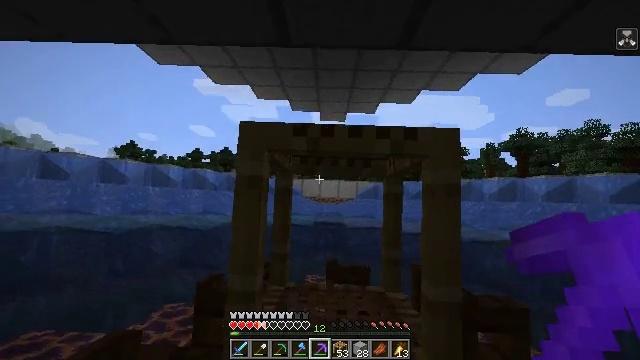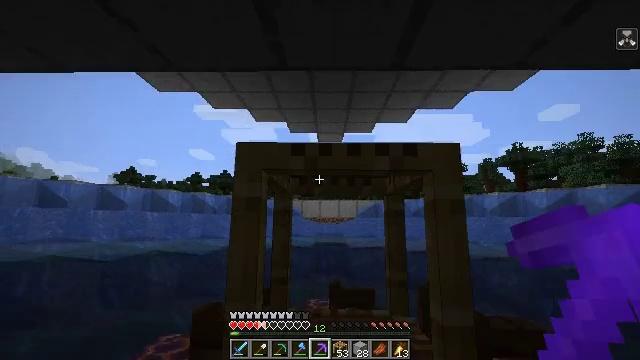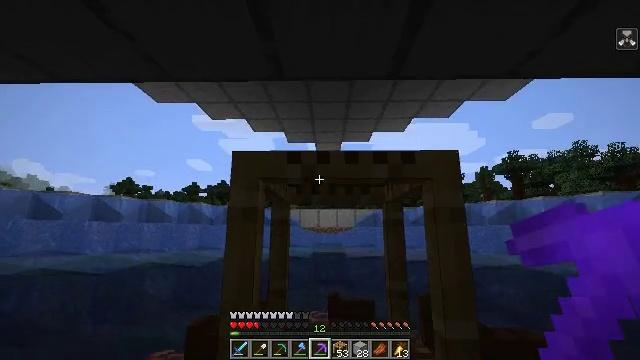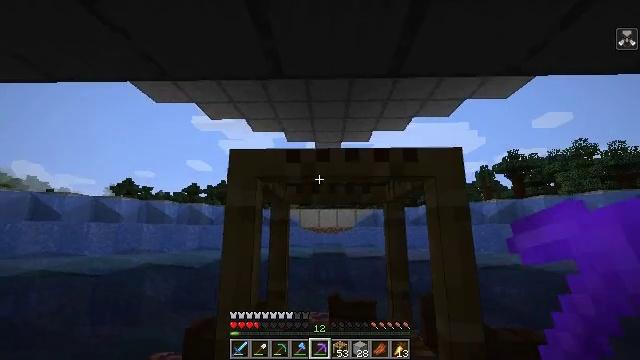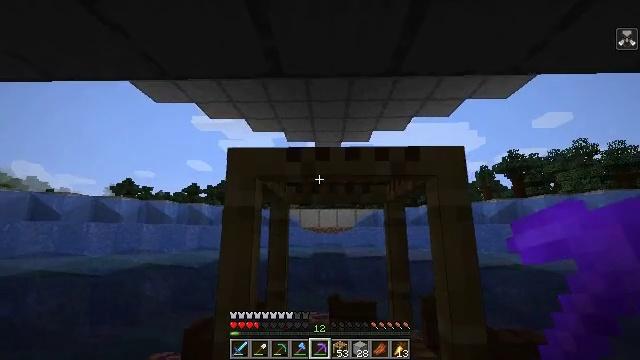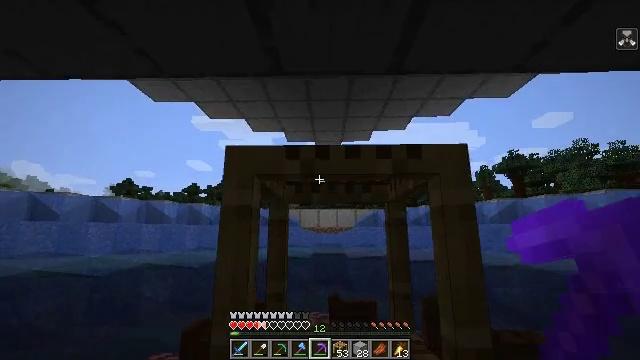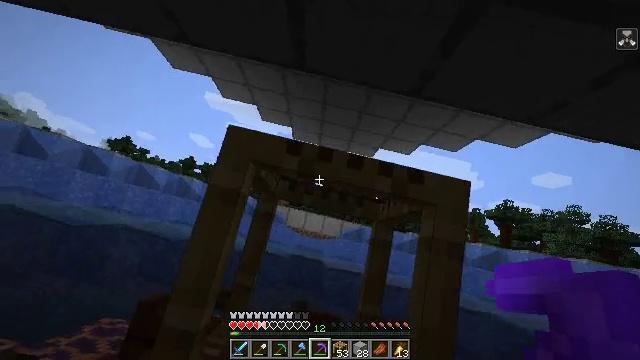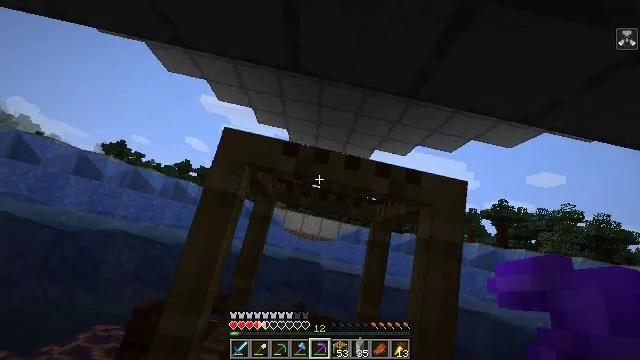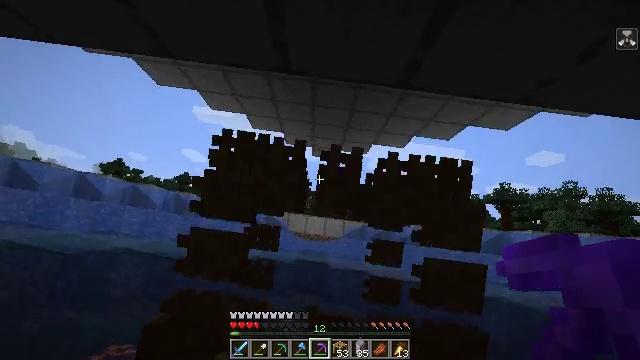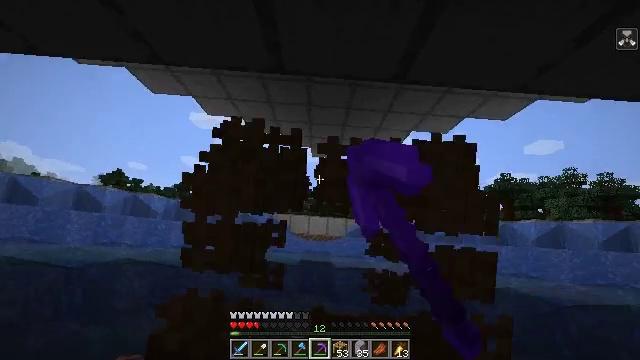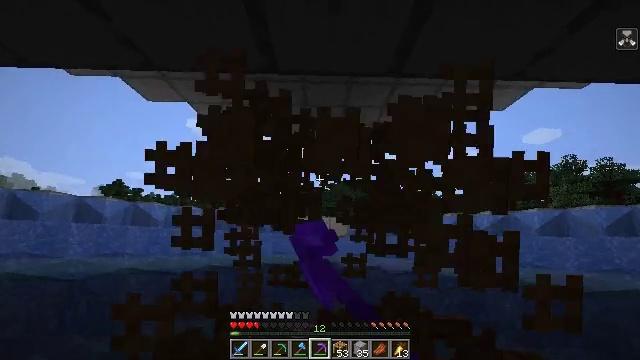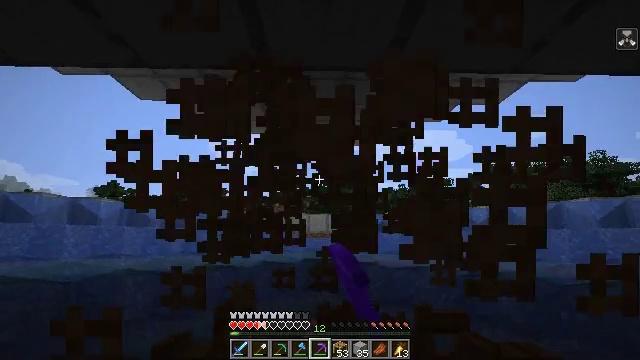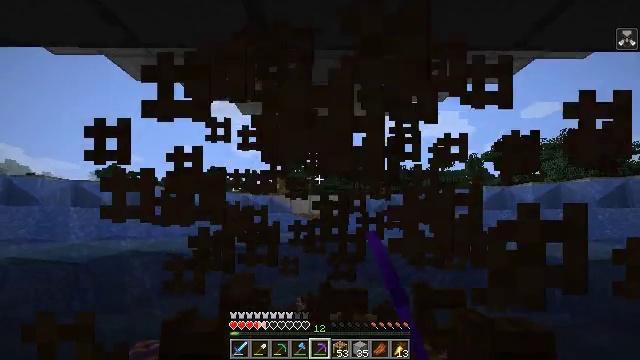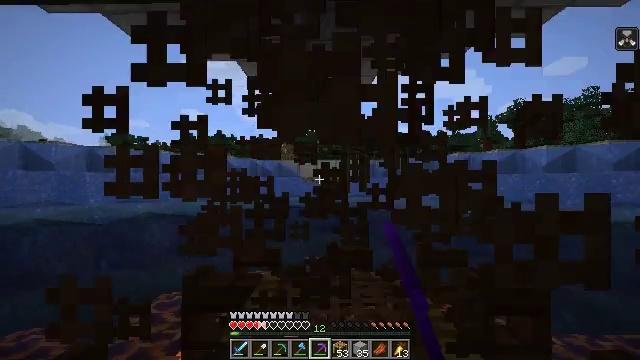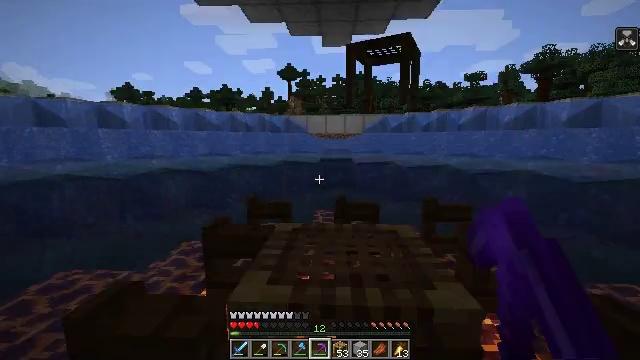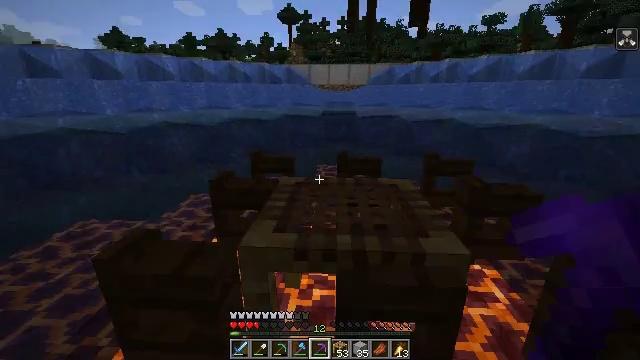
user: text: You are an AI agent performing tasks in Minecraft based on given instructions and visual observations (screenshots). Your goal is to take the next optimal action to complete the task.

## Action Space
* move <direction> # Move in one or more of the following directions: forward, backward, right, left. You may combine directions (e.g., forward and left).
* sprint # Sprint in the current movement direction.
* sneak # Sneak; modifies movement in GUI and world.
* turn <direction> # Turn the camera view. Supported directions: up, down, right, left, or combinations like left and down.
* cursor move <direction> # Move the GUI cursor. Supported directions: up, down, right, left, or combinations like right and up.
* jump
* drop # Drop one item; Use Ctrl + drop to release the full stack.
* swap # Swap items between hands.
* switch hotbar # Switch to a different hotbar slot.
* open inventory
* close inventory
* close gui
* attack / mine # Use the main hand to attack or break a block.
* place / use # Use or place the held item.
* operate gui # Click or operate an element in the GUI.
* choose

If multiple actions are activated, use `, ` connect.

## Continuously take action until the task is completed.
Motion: motion action
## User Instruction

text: Dismantle the scaffolding.
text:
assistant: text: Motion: turn up
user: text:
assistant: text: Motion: turn up
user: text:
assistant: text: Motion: no_op
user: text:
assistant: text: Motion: no_op
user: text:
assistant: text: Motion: no_op
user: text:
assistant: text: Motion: turn up
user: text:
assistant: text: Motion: no_op
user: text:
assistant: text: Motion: attack / mine
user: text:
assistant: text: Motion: attack / mine
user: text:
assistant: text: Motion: attack / mine
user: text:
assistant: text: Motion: move back
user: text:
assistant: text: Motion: move back, turn down
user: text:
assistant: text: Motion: move back, turn left and down
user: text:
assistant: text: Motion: move back, turn left and down
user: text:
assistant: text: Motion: move back, turn down
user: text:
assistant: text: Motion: move back, turn down
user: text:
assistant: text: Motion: turn down
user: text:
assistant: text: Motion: turn down
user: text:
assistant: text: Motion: no_op
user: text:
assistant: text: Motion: no_op
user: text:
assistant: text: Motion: no_op
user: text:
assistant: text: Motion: no_op
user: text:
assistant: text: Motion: no_op
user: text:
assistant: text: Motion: no_op
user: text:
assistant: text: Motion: turn right and up
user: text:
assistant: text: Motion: no_op
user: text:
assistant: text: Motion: no_op
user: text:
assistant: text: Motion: attack / mine
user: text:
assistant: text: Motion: attack / mine
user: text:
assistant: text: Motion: no_op